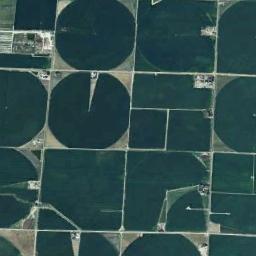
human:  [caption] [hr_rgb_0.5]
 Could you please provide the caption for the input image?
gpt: There are four round fields .

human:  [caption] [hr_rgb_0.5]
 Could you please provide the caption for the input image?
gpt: There are some green circle farmland and square farmland .

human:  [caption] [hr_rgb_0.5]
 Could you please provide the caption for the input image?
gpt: Several dark green circular farmlands are next to some other shapes of farmlands .

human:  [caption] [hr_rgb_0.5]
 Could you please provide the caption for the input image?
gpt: Several pieces of circular or approximately green circular fields, Mixed with other fields .

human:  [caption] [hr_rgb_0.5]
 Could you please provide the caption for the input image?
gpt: There are some circular farmlands and rectangle farmlands .